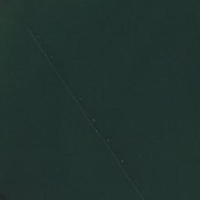
EUNIS habitat code: 14
Species observed at this site:
Veronica serpyllifolia
Prunus spinosa